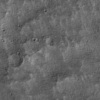
Label: not_dusty